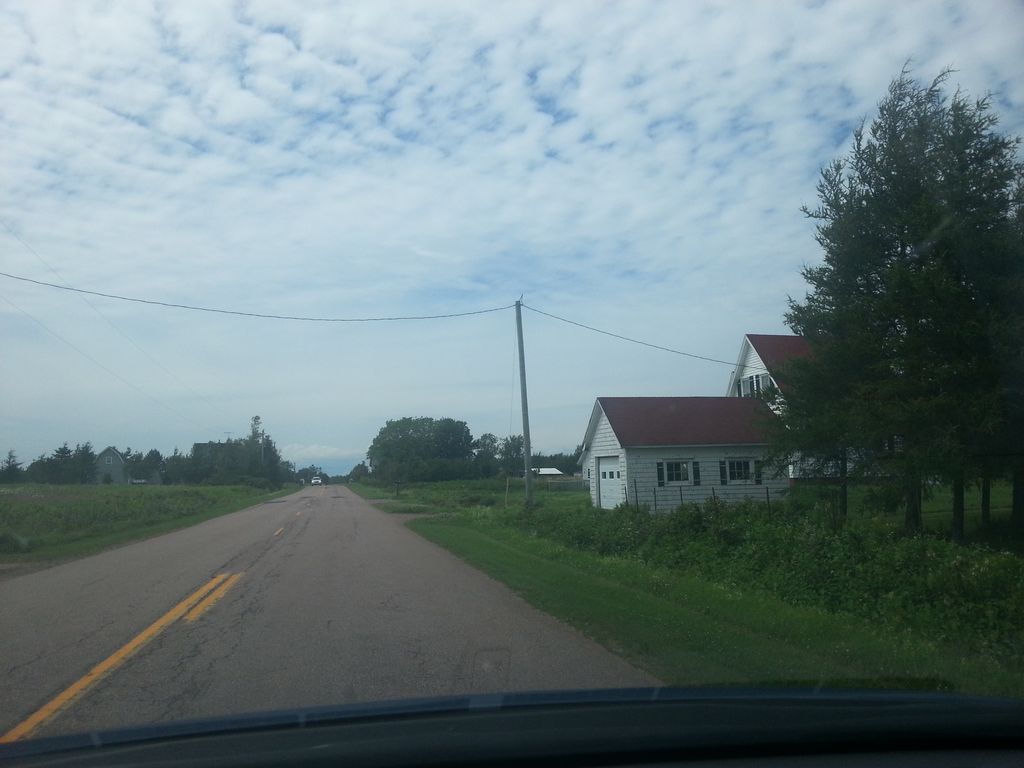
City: charlottetown